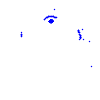
Particle: electron